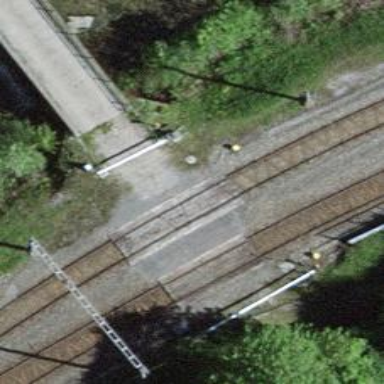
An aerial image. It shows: Level crossing with barriers.